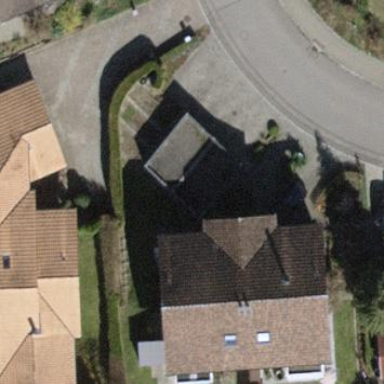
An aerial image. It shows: Garage.